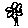
Label: flower